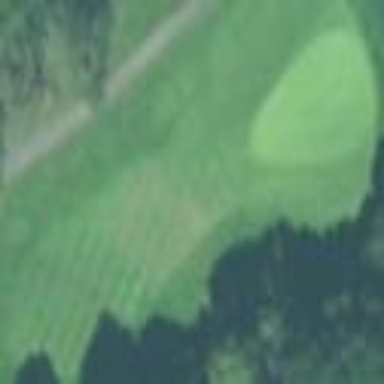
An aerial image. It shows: Grassy area designated as golf fairway.